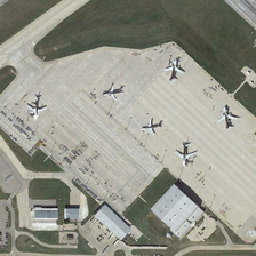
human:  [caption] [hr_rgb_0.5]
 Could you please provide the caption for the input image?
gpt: A pale square building was built on a lawn.

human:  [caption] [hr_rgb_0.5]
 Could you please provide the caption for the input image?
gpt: Seven planes are flying on the ground.

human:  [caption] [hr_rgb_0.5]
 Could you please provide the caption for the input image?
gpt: Seven planes are on the ground.

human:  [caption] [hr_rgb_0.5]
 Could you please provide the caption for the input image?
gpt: A pale square building was built on the lawn.

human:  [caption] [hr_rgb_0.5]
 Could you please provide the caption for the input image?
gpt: Seven planes were surrounded by green grass .